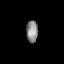
Tissue: prostate
Cell type: T cells
Senescence score: 0.7004
Nuclear area (px): 253
Mean DAPI intensity: 136.984